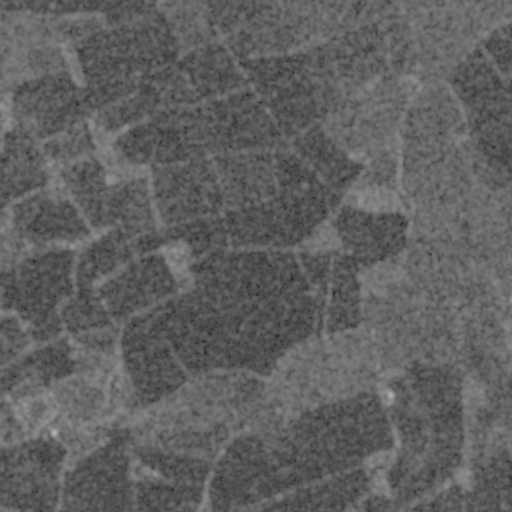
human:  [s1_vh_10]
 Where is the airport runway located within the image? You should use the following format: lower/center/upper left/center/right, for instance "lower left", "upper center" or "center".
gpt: The airport runway is located in the lower right of the image.
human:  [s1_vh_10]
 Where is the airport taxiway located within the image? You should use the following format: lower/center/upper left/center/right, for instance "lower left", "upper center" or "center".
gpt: The airport taxiway is located in the lower right of the image.
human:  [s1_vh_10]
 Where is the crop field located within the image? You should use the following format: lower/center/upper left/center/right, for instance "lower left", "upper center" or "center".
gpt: The crop field is located in the lower left of the image.
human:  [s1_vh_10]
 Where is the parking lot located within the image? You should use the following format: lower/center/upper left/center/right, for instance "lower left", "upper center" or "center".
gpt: There is no parking lot in the image.

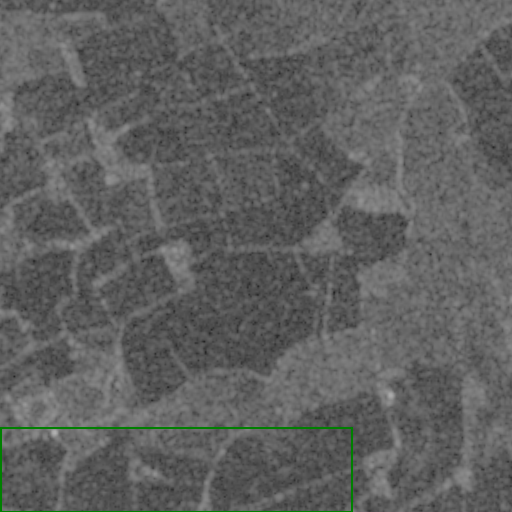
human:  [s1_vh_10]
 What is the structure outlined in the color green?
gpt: The structure outlined in green is a crop field.
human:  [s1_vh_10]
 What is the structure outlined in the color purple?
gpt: There is no purple outline.